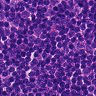
Metastatic tissue present: no